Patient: sex M, age 73
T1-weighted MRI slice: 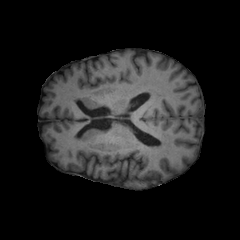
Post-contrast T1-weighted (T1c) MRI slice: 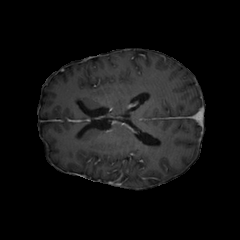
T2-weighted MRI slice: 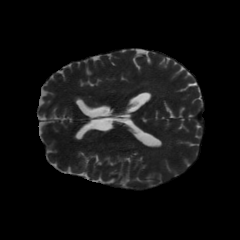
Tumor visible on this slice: no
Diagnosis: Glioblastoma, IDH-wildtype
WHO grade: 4